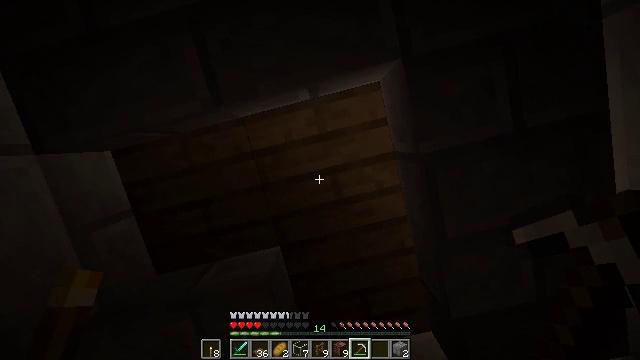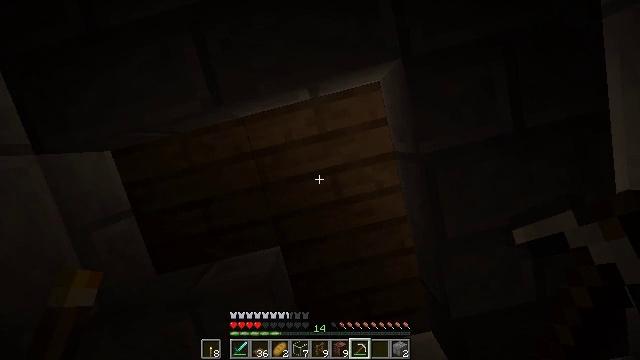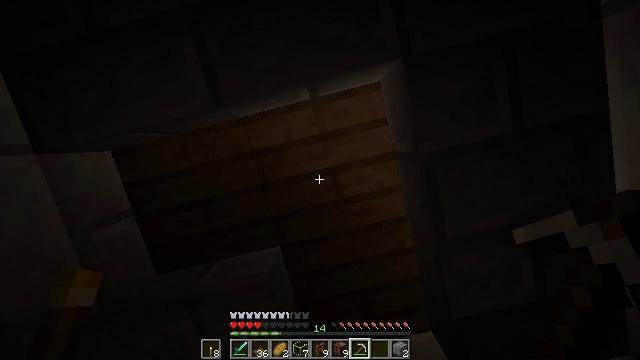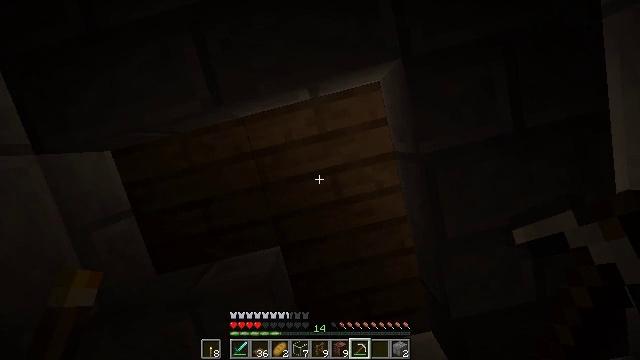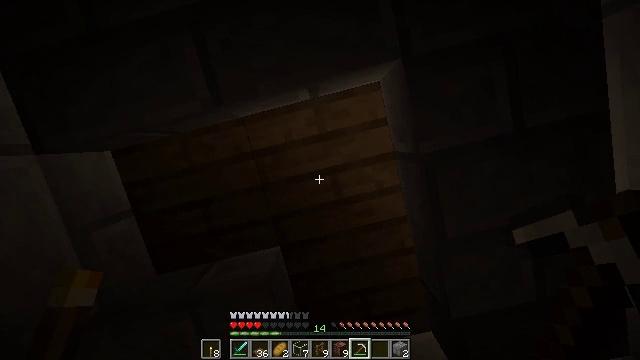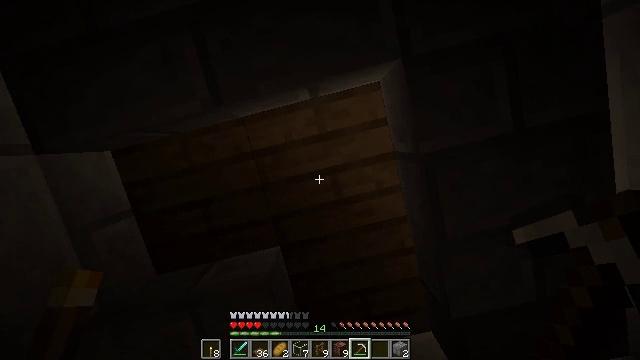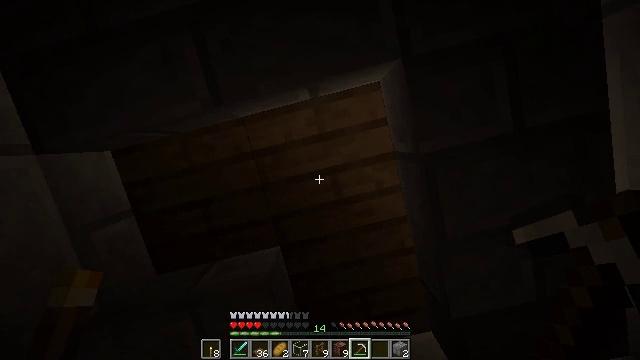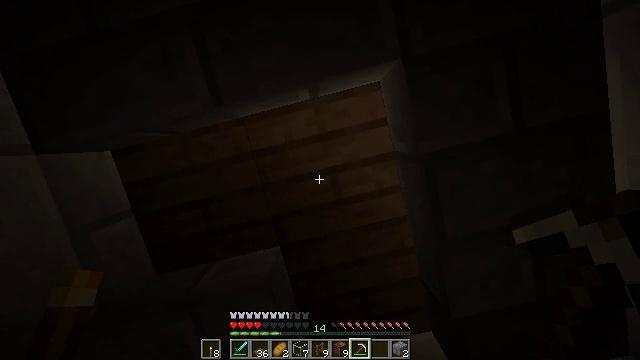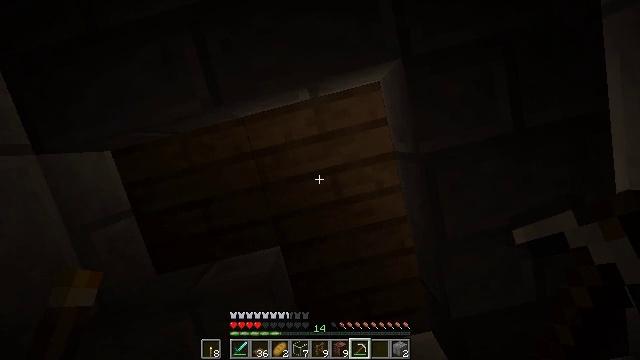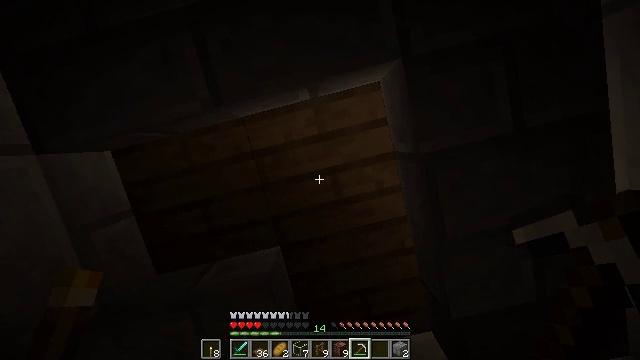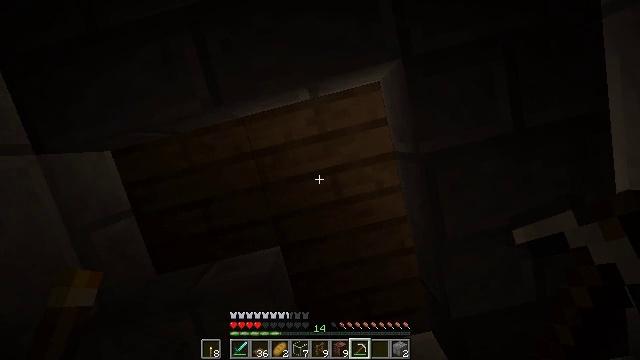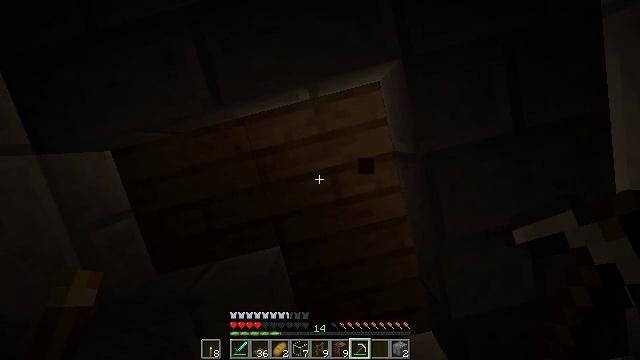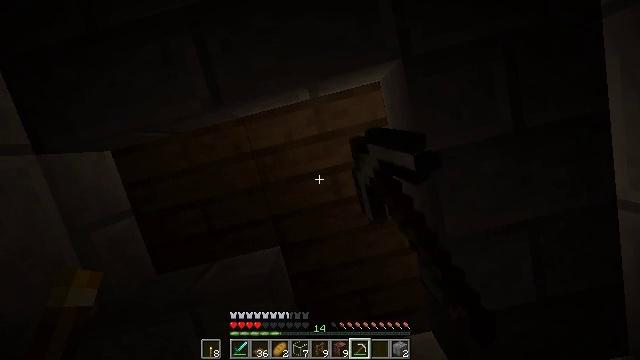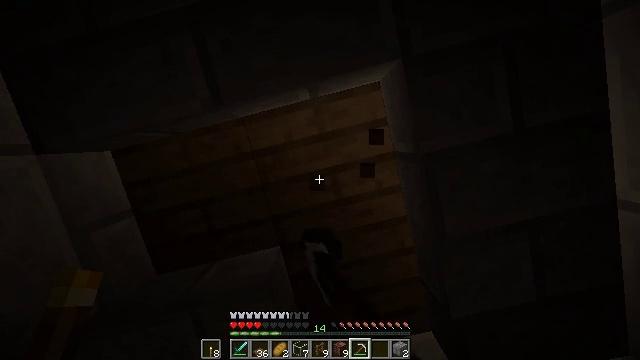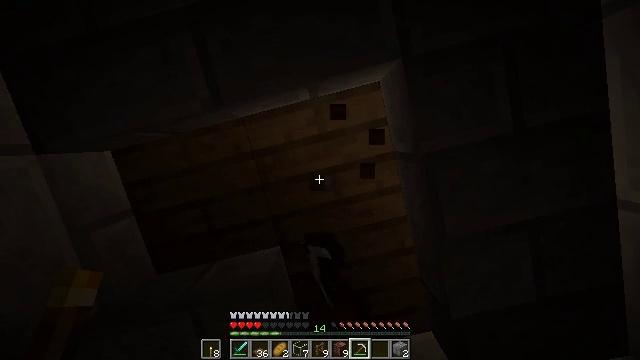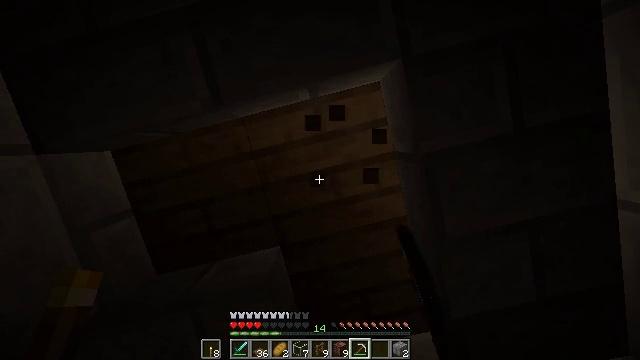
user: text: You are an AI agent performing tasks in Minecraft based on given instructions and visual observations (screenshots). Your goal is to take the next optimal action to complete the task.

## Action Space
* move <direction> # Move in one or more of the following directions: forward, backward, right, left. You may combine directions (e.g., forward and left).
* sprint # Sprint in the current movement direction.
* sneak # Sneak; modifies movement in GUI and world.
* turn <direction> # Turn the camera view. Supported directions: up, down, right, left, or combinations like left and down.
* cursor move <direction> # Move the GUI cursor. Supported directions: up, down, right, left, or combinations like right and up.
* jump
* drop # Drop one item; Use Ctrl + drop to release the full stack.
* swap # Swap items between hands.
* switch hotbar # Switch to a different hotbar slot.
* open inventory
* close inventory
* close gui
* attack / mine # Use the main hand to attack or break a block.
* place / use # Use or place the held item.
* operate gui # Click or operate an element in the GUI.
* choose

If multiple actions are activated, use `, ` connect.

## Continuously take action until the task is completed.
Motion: motion action
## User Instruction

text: Reclaim the spruce slab for later use.
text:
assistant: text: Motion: no_op
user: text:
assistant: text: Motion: no_op
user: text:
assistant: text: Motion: no_op
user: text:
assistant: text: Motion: no_op
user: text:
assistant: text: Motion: no_op
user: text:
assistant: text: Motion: no_op
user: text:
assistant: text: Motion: no_op
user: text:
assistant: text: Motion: no_op
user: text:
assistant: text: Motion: no_op
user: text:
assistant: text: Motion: no_op
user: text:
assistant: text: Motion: attack / mine
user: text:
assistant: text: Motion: attack / mine
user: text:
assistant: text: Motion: attack / mine
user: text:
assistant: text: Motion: attack / mine
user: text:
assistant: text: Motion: attack / mine
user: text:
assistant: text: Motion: attack / mine
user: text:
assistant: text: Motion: attack / mine
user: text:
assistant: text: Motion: attack / mine
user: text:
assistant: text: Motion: attack / mine
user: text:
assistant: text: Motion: attack / mine
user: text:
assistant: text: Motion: attack / mine
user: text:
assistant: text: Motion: attack / mine
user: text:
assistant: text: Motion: attack / mine
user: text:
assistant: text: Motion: attack / mine
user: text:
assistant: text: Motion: attack / mine
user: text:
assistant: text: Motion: attack / mine
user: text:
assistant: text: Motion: attack / mine
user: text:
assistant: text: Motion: attack / mine
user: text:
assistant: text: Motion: attack / mine
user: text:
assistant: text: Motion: attack / mine